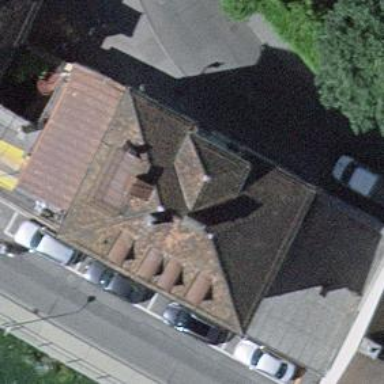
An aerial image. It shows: Restaurant.